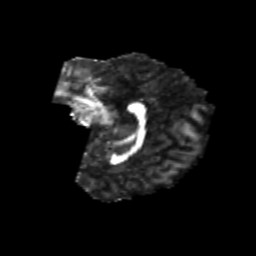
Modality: FA
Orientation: sagittal
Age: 21
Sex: female
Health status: healthy